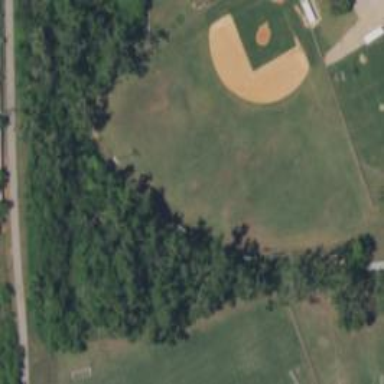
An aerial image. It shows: Baseball pitch for leisure land.